Question: I am new to matplotlib animation and am trying to animate a scatter plot where points moving towards the right will turn red gradually while points moving towards the left will turn blue gradually. The code doesn't work perfectly as it doesn't change the color of the points gradually. When I pause the animation and maximize it, the gradual change in color suddenly appears, when I play it, it is again the same. <URL> is the animation link. The final image should be something like this:

But the animation doesn't show gradual change of colors as you can see in the video.
Here is the code, I'd really appreciate your help. Thanks
'''
import matplotlib.pyplot as plt
import matplotlib.animation as animation
import numpy as np
import pandas as pd
class AnimatedScatter(object):
"""An animated scatter plot using matplotlib.animations.FuncAnimation."""
def __init__(self, numpoints=5):
self.numpoints = numpoints
self.stream = self.data_stream()
# Setup the figure and axes...
self.fig, self.ax = plt.subplots()
# Then setup FuncAnimation.
self.ani = animation.FuncAnimation(self.fig, self.update, interval=500,
init_func=self.setup_plot, blit=True,repeat=False)
self.fig.canvas.mpl_connect('button_press_event',self.onClick)
#self.ani.save("animation.mp4")
def setup_plot(self):
"""Initial drawing of the scatter plot."""
t=next(self.stream)
x, y, c = t[:,0],t[:,1],t[:,2]
self.scat = self.ax.scatter(x, y, c=c, s=50, animated=True)
self.ax.axis([-15, 15, -10, 10])
# For FuncAnimation's sake, we need to return the artist we'll be using
# Note that it expects a sequence of artists, thus the trailing comma.
return self.scat,
def data_stream(self):
#f=pd.read_csv("crc_viz.csv")
columns = ['TbyN','CbyS']
#f=f[['TbyN','CbyS']]
index=range(1,self.numpoints+1)
x=10*(np.ones((self.numpoints,1))-2*np.random.random((self.numpoints,1)))
y = 5*(np.ones((self.numpoints,1))-2*np.random.random((self.numpoints,1)))
f=np.column_stack((x,y))
f=pd.DataFrame(f,columns=columns)
print f
f['new_cbys'] = f['CbyS']
f['new_cbys'][f['new_cbys']<0] = -1
f['new_cbys'][f['new_cbys']>0] = 1
f=f[:self.numpoints]
cbys=np.array(list(f['CbyS']))
sign = np.array(list(f['new_cbys']))
x = np.array([0]*self.numpoints)
y = np.array(f['TbyN'])
c = np.array([0.5]*self.numpoints)
t = [(255,0,0) for i in range(self.numpoints)]
data=np.column_stack((x,y,c))
x = data[:, 0]
c = data[:,2]
while True:
#print xy
#print cbys
if not pause:
for i in range(len(x)):
if sign[i]==1:
if x[i]<cbys[i]-0.1:
x[i]+=0.1
c[i]+=0.05
else:
x[i]=cbys[i]
elif sign[i]==-1:
if x[i]>cbys[i]+0.1:
x[i]-=0.1
c[i]-=0.05
else:
x[i]=cbys[i]
print c
#print data
#print c
yield data
def onClick(self,event):
global pause
pause ^=True
def update(self, i):
"""Update the scatter plot."""
data = next(self.stream)
print data[:,2]
# Set x and y data...
self.scat.set_offsets(data[:, :2])
# Set colors..
self.scat.set_array(data[:,2])
return self.scat,
def save(self):
plt.rcParams['animation.ffmpeg_path'] = 'C:\ffmpeg\bin\ffmpeg.exe'
self.mywriter = animation.FFMpegWriter()
self.ani.save("myMovie.mp4",writer=self.mywriter)
self.show()
def show(self):
#mng = plt.get_current_fig_manager()
#mng.window.state('zoomed')
plt.show()
pause = False
if __name__ == '__main__':
a = AnimatedScatter(10)
a.show()
#a.save()
'''
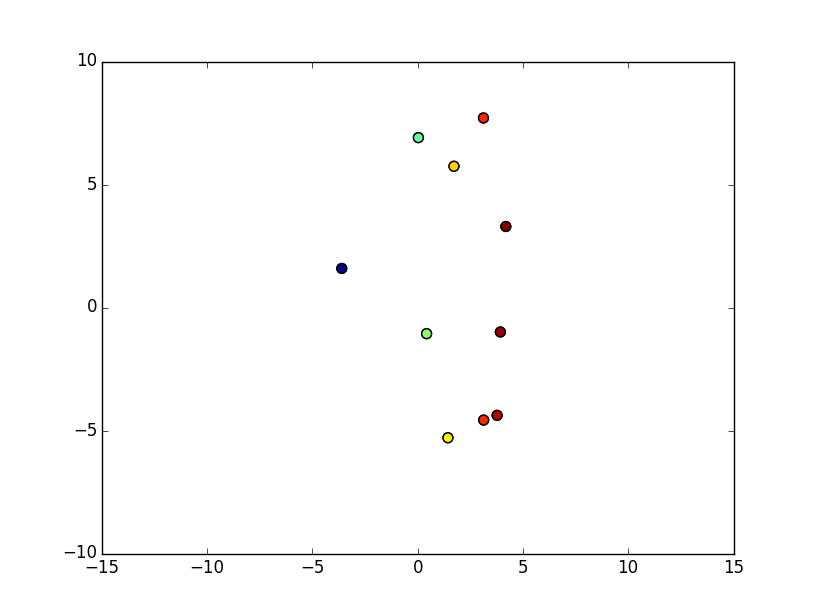
Answer: The problem you have is that the scatter plot is redrawn in every iteration, renormalizing the colors to the minimal and maximal value of 'c'. So even at the start there will be a dot coresponding to the minmal and maximal color in the colormap already.
The solution would be to use a color normalization which is absolute from the start. The easiest way to do this is using the 'vmin' and 'vmax' keyword arguments.
'''
ax.scatter(x, y, c=c, vmin=-1.5, vmax=2)
'''
(This means that a value of 'c=-1.5' is the lowest color in the colormap and 'c=2' corresponds to the highest.)
Now it may be a bit hard to find the appropriate values, as the values are constantly changing in an infinite loop, so you need to find out appropriate values yourself depending on the use case.